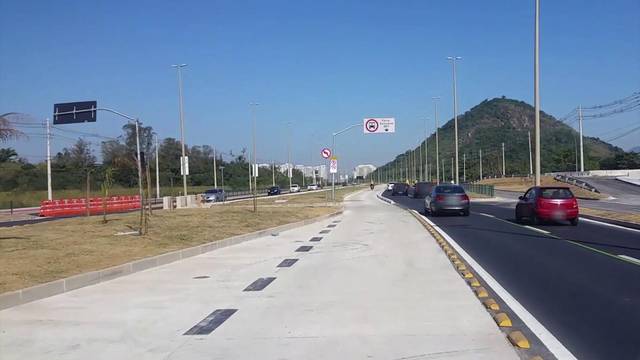
Region: Brazil
Coordinates: -22.99, -43.418